Question: On Centos 6.5 when I type crontab -e for my user I get 2 files split vertically instead of just one. The top file is blank and can't be saved as it is a new file. THe bottom file is my actual crontab.
You can see it here

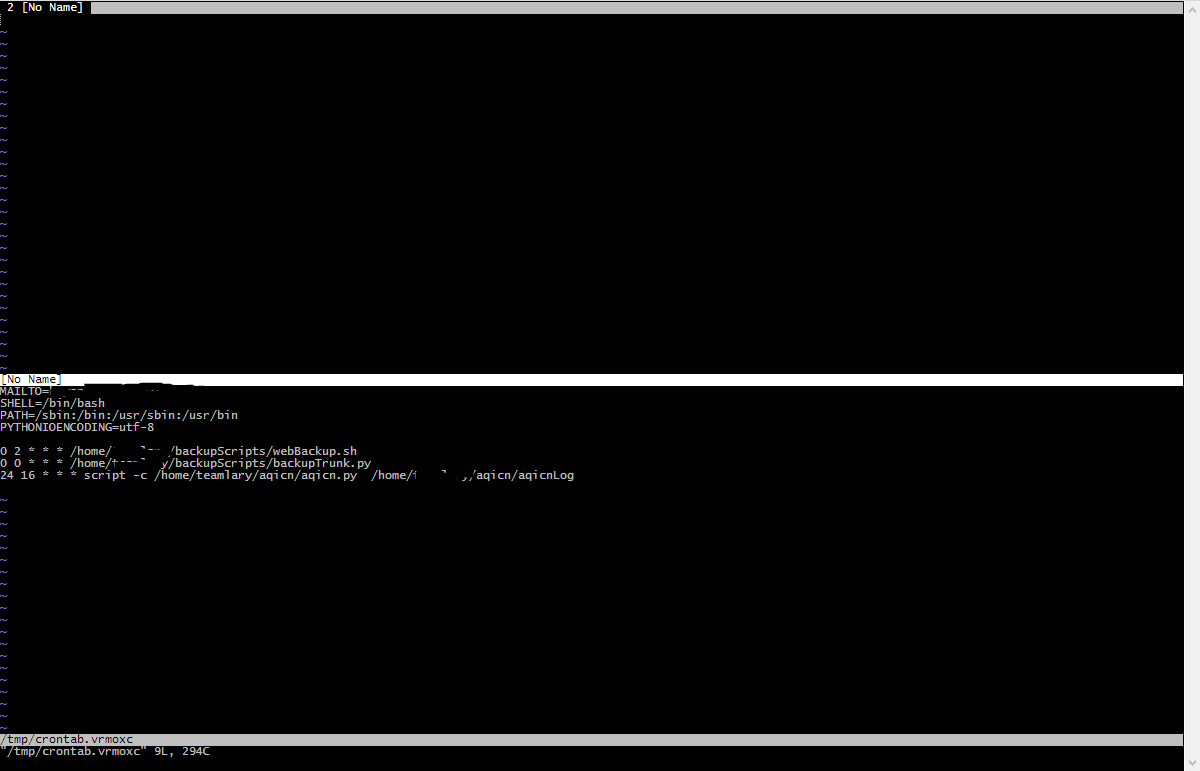
Answer: Do you have a setting in the '.vimrc' that would cause this? Something like
'au VimEnter * hsplit'